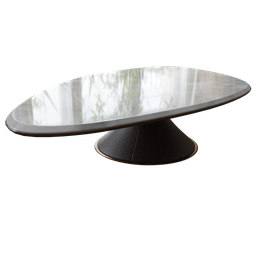
Label: furniture